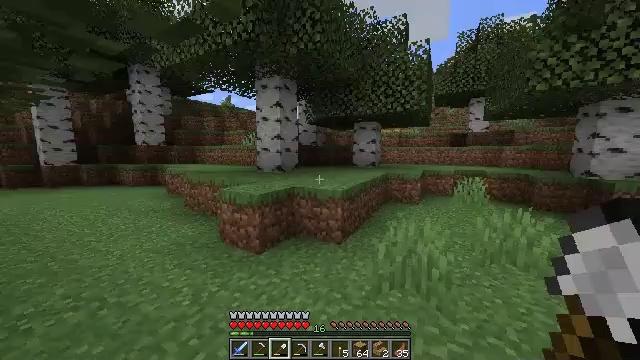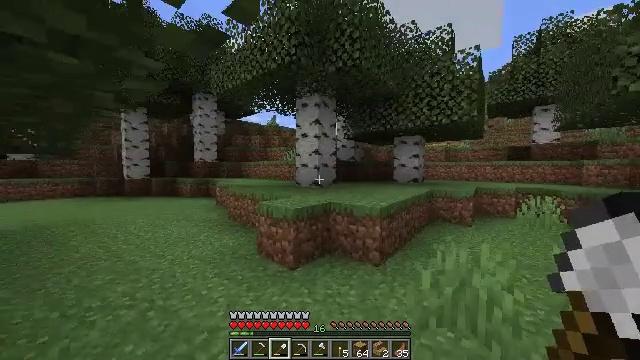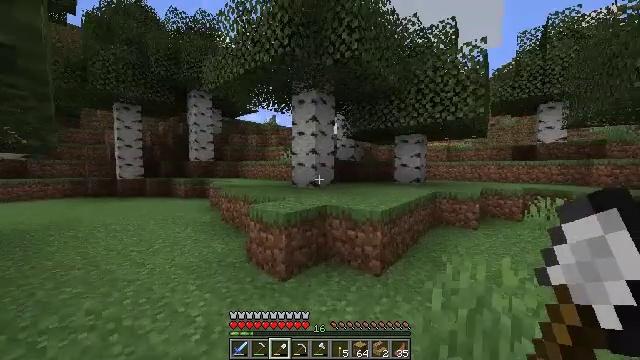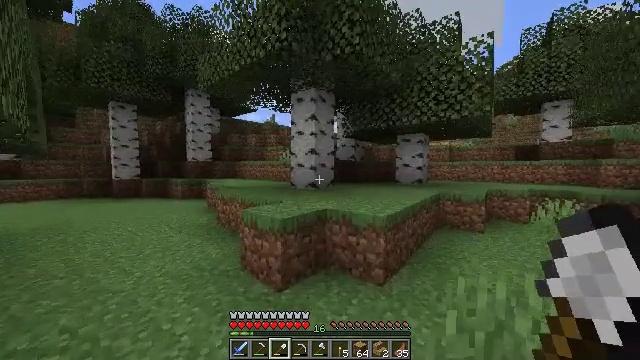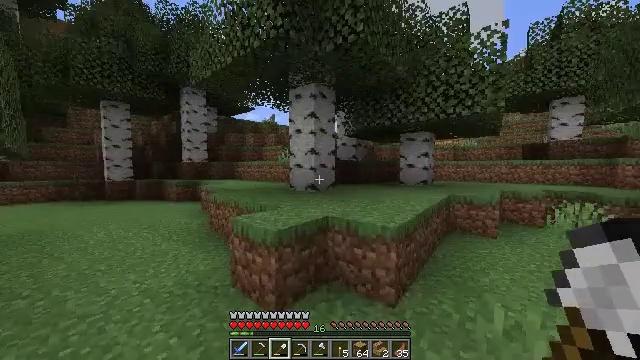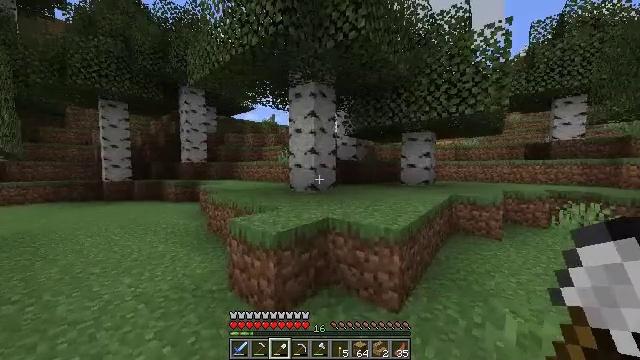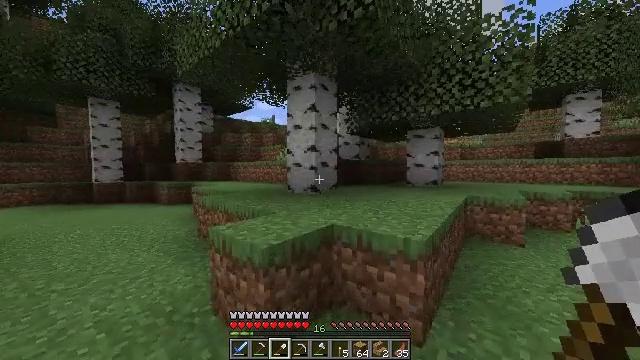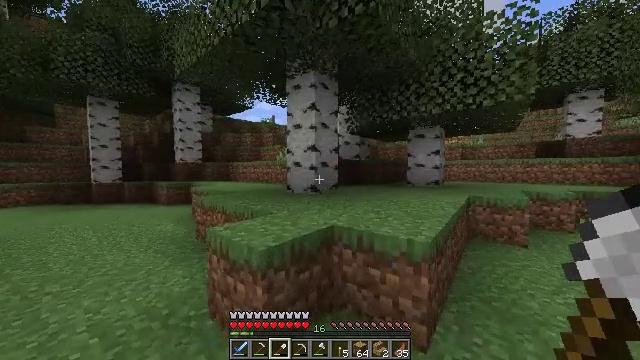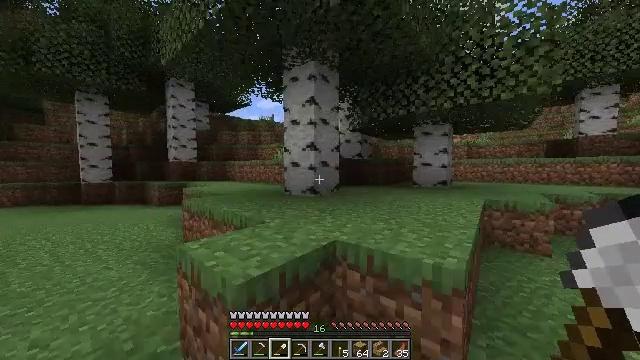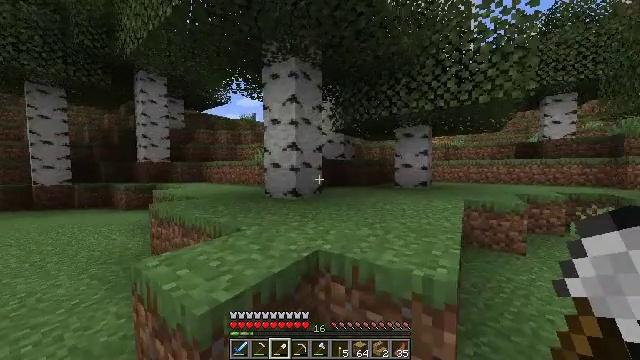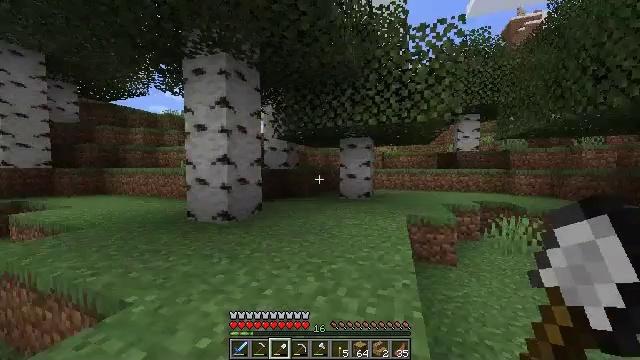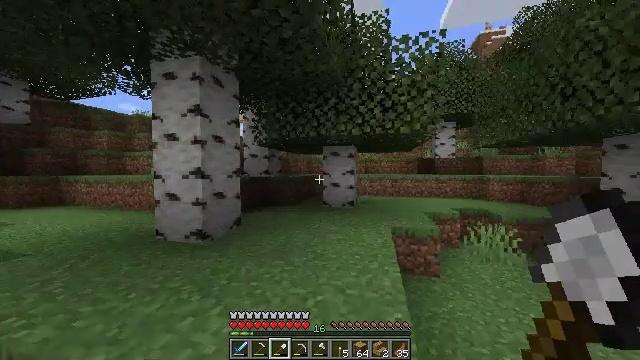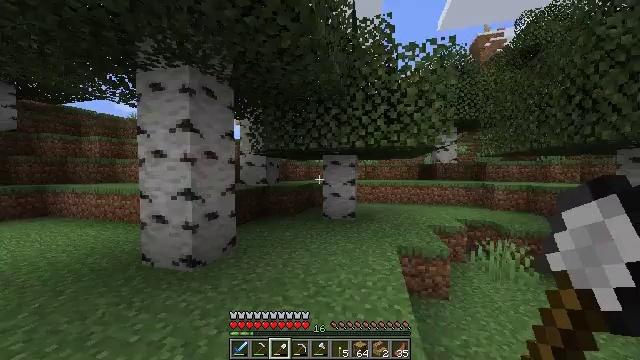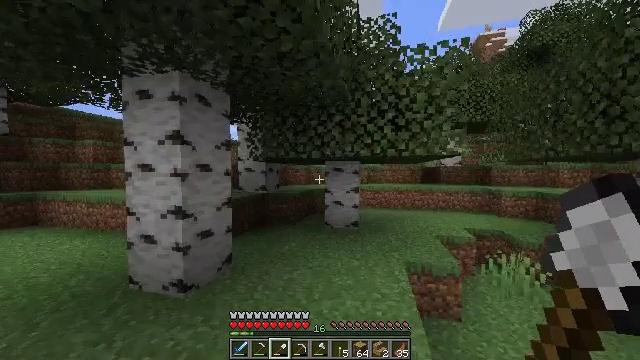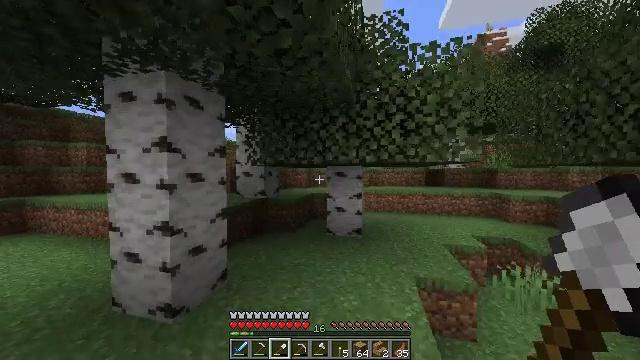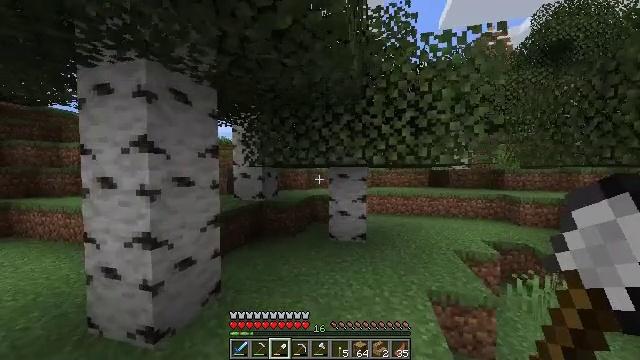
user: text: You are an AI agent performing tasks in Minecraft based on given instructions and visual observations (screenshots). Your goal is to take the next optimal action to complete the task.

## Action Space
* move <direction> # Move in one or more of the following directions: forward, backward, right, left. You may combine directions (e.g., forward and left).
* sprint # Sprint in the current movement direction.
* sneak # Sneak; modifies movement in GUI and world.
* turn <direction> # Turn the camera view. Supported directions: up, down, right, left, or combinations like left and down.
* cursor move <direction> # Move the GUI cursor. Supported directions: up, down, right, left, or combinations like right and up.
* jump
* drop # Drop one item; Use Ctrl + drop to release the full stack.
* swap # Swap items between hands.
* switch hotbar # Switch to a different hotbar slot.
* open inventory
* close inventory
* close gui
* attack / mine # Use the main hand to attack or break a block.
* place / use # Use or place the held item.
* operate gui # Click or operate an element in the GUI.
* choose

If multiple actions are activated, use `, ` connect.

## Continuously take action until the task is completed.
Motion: motion action
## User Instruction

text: Mine the stonecutter block.
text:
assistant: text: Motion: move forward, turn left and up
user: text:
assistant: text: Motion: move forward
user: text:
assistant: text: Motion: move forward
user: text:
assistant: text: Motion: move forward
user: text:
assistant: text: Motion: move forward
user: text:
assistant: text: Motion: move forward
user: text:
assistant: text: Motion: move forward
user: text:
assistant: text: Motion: move forward
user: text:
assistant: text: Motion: move forward, turn right
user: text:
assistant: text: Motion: move forward, turn right, jump
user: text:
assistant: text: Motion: move forward, turn right, jump
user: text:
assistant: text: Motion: move forward, jump
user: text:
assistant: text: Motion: move forward, jump
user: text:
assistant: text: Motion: move forward, jump
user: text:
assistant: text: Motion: move forward
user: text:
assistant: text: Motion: move forward
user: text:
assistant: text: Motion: move forward, turn right
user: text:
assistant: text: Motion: move forward and move right, turn right and up
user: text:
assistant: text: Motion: move forward and move right, turn right
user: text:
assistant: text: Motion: move forward and move right
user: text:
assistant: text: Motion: move forward and move right
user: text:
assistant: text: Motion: move forward
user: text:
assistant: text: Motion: move forward
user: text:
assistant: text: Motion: move forward
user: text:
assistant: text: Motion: move forward
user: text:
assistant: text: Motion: move forward
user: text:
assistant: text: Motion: move forward and move right
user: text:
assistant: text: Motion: move forward and move right
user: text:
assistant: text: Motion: move forward and move right
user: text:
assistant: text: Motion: move forward